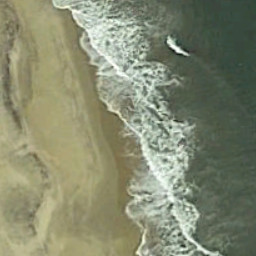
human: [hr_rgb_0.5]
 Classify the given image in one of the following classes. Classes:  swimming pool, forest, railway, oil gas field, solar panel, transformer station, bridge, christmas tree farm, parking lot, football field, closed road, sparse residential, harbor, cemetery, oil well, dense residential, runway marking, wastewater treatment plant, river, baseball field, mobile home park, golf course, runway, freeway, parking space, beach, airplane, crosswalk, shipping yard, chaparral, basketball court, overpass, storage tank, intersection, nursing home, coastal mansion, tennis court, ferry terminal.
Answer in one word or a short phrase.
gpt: beach